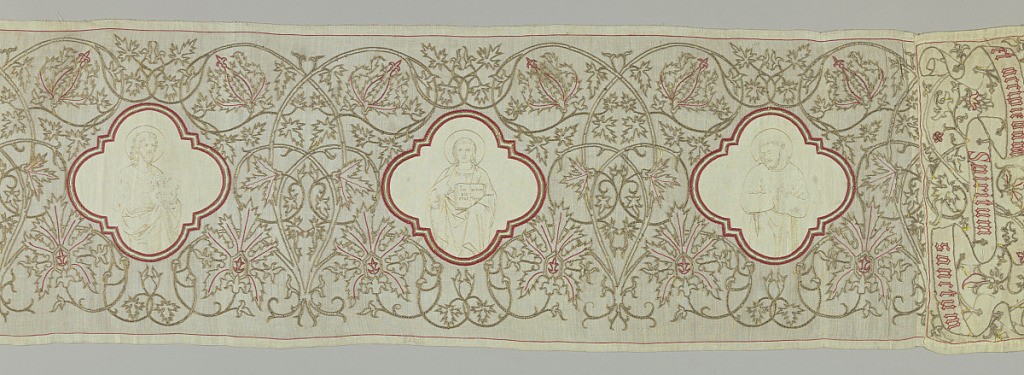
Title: Altar frontal
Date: early–mid-19th century
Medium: cotton, linen, silk, metallic thread Technique: appliqué with satin, couching and chain stitch embroidery on plain weave
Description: Altar frontal with an embroidered band that reads on the left "imponebant manus super illos," and at the right end "et accipiebant spiritum sanctum." Band is surrounded by scrolling vines. In central section, twelve medallions with figures of saints embroidered in brown and yellow silk surrounded by a scrolling vine embroidered in gold thread and red cotton. The saints (from left to right) are: the Virgin and St. Anne, The Virgin and Child, St. Henry of Bavaria (identification not certain), St. Christina, Joseph, a Bishop (not identified), St. Peter, Christ, St. Paul, John the Baptist, St. John and St. Francis.